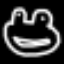
Label: frog